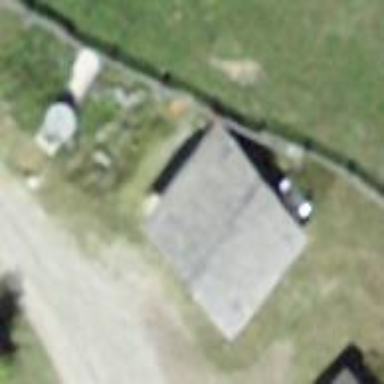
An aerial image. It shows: Shed.